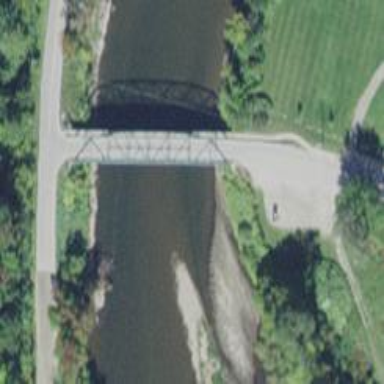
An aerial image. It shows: Unclassified road crossing over trestle bridge made of asphalt.